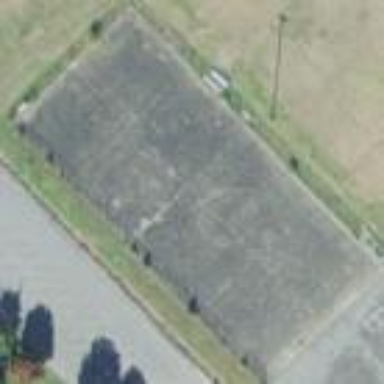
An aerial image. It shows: Tennis court in leisure pitch.